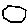
Label: hexagon